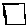
Label: square